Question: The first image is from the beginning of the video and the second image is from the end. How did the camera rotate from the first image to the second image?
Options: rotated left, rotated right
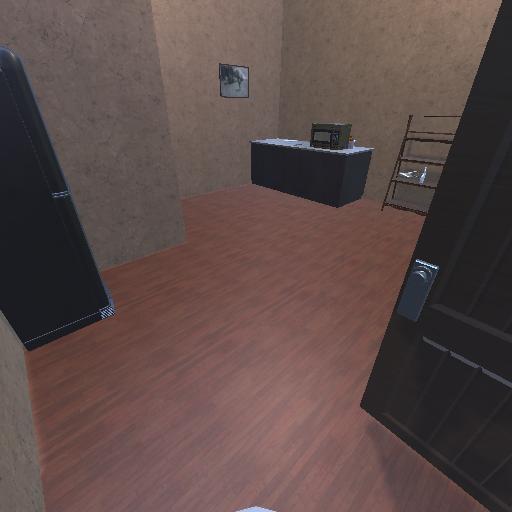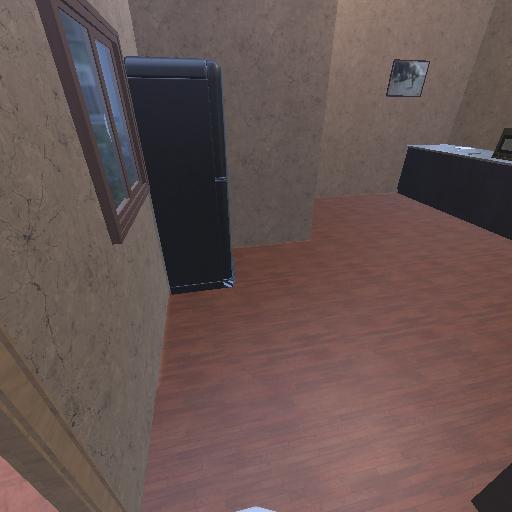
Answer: rotated left